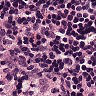
Metastatic tissue present: no